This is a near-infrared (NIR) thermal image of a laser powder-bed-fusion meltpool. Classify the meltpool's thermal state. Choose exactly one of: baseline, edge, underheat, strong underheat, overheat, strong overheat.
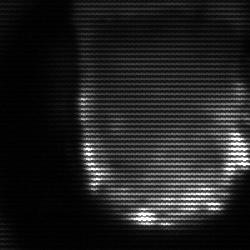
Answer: baseline